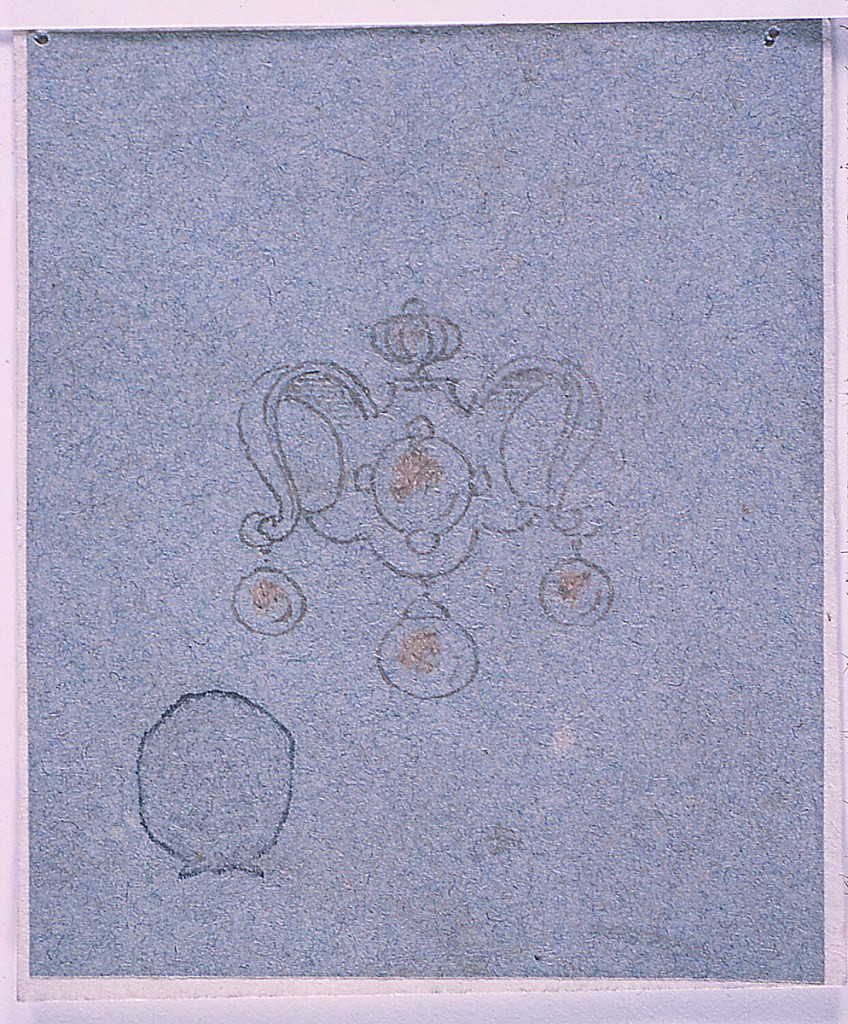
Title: Brooch
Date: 1825–50
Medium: Pen and ink, white heightening on paper
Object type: Drawing
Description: An escutcheon with a vase on top and two scrolls forming the sides. Below hang three pearls.